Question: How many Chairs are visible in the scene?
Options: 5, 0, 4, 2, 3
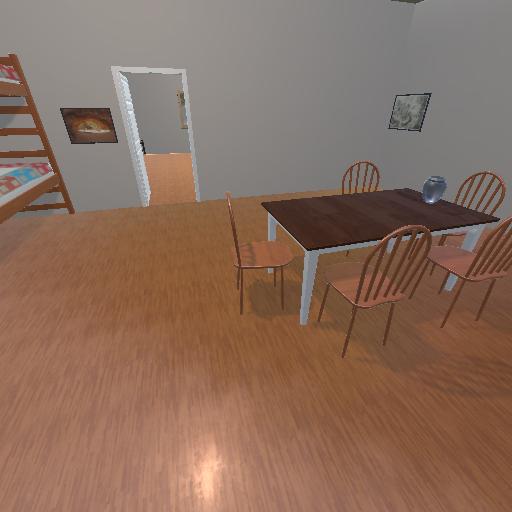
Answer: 5